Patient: sex F, age 72
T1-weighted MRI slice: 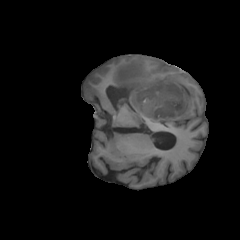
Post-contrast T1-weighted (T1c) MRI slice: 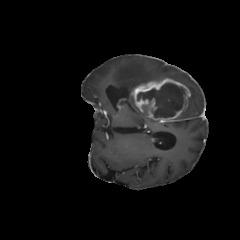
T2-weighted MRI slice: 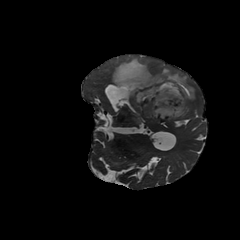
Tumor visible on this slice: yes
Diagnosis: Glioblastoma, IDH-wildtype
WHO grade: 4